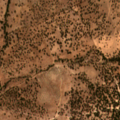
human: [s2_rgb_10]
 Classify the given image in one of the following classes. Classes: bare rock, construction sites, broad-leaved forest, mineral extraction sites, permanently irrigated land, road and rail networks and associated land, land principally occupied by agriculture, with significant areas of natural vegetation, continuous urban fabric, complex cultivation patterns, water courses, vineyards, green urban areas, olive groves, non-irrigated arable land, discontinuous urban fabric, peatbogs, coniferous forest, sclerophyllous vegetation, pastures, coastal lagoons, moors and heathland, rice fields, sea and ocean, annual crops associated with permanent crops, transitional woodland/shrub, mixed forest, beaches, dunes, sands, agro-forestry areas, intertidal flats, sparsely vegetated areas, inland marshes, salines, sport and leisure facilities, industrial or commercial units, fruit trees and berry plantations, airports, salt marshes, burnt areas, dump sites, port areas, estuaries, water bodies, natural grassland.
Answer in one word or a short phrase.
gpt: pastures, agro-forestry areas